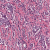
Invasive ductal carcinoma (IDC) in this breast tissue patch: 1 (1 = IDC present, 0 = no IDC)